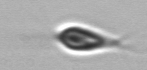
Label: Chrysochromulina